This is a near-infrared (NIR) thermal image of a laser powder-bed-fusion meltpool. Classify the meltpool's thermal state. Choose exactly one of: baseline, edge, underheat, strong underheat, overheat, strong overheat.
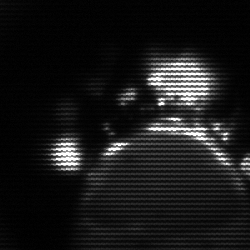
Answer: baseline